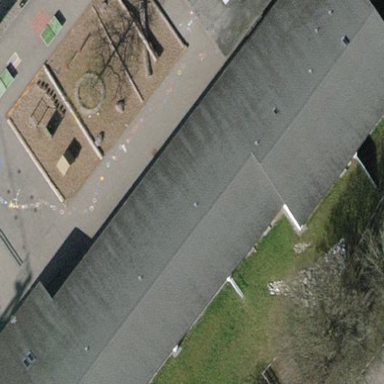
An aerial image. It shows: School building.